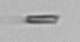
Label: fiber